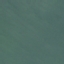
Land use / land cover: SeaLake